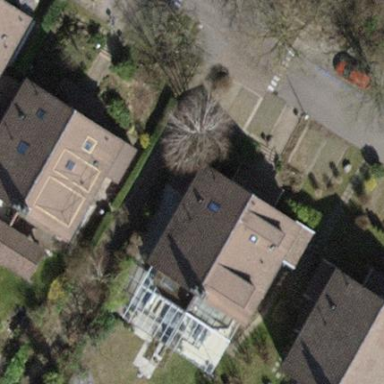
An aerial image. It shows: Pitched roof building.